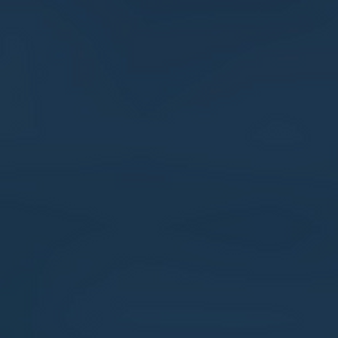
Label: other